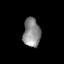
Tissue: lung
Cell type: Epithelial cells
Senescence score: 0.2326
Nuclear area (px): 482
Mean DAPI intensity: 138.452